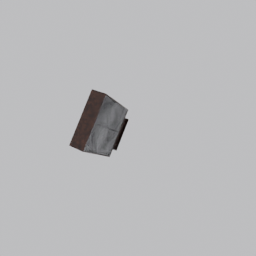
Label: appliances